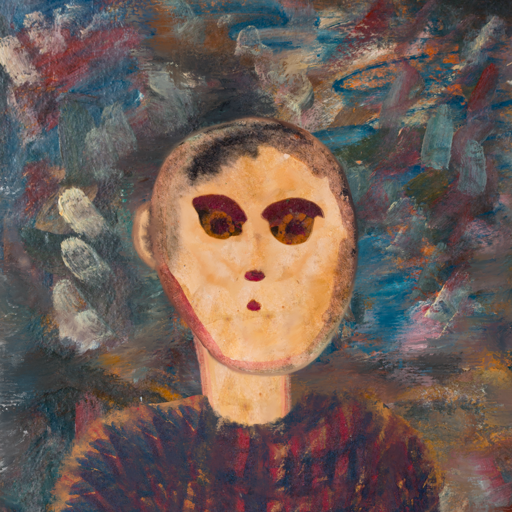
Background: Boggyland, Head And Neck Front: Childish, Face Front: Doll, Bust: In_The_Sun, Hair Front: Blank, Head Accessory: Blank, Second Necklace: Blank, Necklace: Blank, Baby: Blank